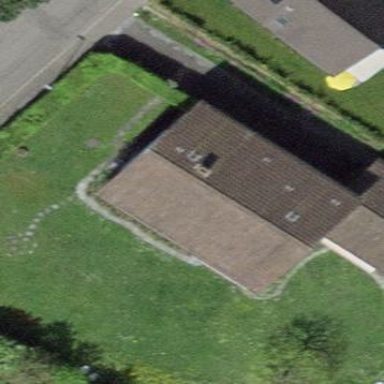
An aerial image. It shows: Simple house.